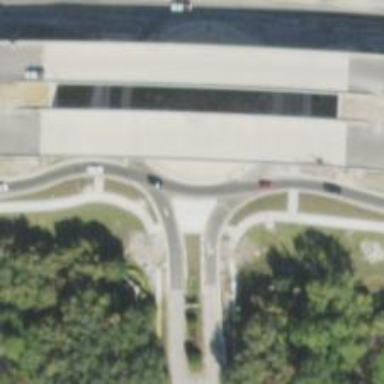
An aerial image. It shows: Tertiary road with asphalt surface leading to roundabout.